Interaction volume radius: 5 \u00c5
Interaction volume height: 40 \u00c5
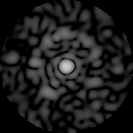
Disorder parameter: 0.8603